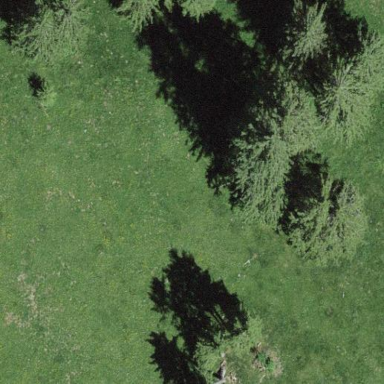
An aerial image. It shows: Serene woodland landscape.